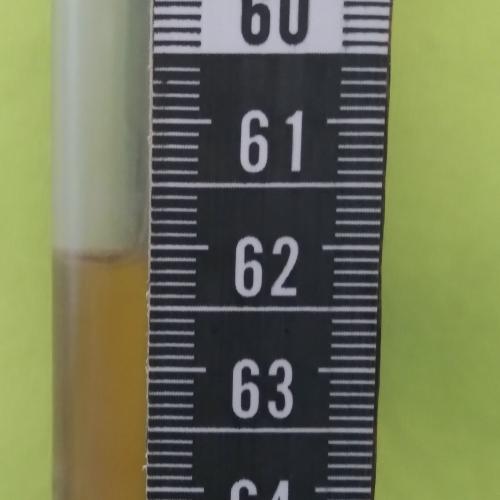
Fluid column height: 62.1 cm